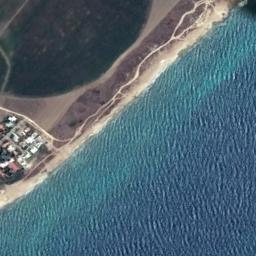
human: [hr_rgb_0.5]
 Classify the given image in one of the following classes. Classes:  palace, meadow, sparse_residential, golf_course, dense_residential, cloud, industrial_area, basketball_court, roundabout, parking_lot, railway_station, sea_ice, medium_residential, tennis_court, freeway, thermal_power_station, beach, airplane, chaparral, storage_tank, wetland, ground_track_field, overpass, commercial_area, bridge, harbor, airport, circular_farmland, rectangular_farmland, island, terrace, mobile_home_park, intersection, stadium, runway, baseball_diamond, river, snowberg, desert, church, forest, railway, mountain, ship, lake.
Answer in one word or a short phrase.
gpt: beach